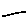
Label: line